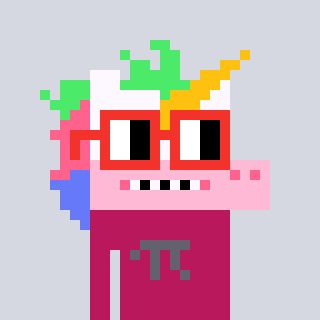
a pixel art character with square red glasses, a unicorn-shaped head and a darkpink-colored body on a cool background